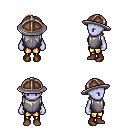
a pixel art fantasy rpg character, female body template, dark elf, purple skin, steel chest armor, gold greaves, red long mohawk hairstyle, chain helm, brown shoes, four views (front, back, left, right), 2x2 character sprite sheet, small pixel art, hard edges, no anti-aliasing